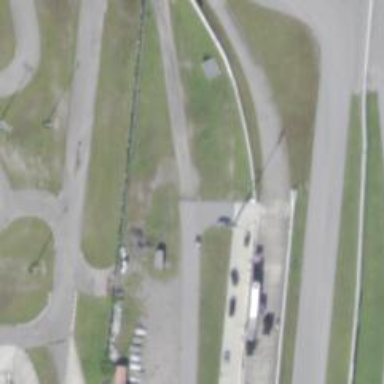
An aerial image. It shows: Motor sport raceway.